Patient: sex F, age 71
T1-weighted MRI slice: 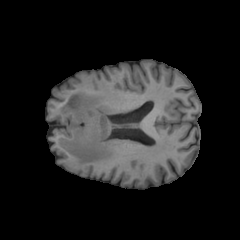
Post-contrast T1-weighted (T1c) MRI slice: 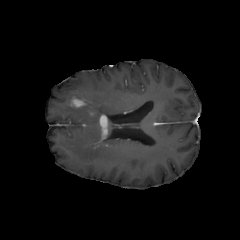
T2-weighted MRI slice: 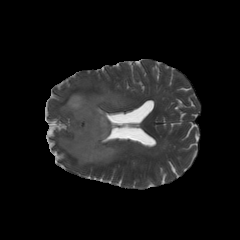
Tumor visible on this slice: yes
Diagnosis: Glioblastoma, IDH-wildtype
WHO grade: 4